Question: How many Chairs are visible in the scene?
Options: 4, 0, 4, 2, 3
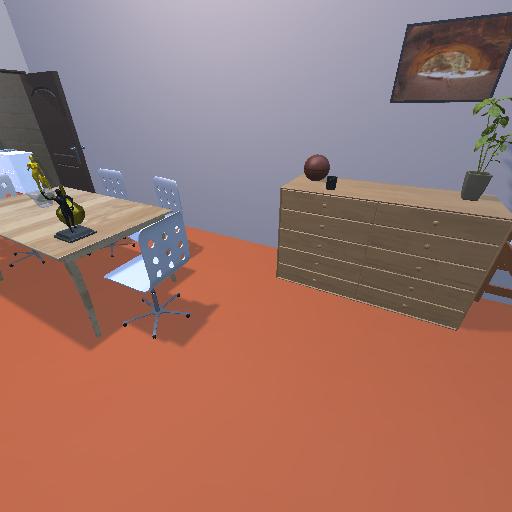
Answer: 4